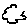
Label: cloud